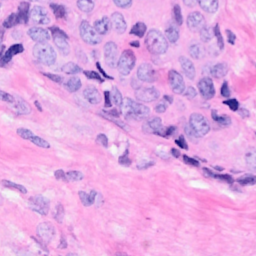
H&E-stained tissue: Breast